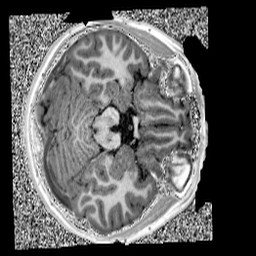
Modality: UNIT1
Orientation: axial
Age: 12
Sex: female
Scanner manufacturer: siemens
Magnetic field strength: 3 T
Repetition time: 4 s
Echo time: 0.00299 s